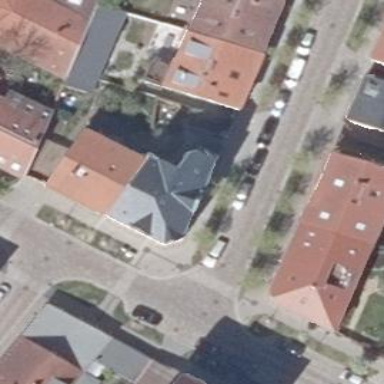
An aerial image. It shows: Residential building with apartments.